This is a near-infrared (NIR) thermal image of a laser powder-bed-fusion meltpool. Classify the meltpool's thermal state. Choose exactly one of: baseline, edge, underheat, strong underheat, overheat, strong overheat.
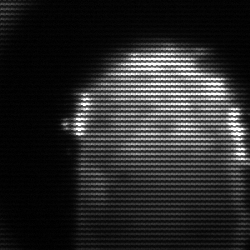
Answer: baseline